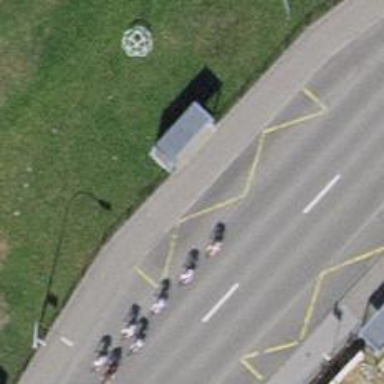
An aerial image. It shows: Bus stop with shelter. It is platform for public transport.